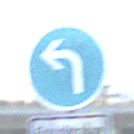
Verkehrszeichen: VorgeschriebeneFahrtrichtungLinks
Zusatzzeichen unten: BesondereFahrzeugeUndTransportgueter10
Umgebung: Outdoor, Urban
Tageszeit: SunriseSunset
Wetter: Clear
Licht: Natural
Jahreszeit: NotSpecified
Kontrast: MediumContrast